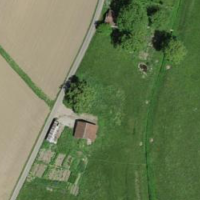
EUNIS habitat code: 24
Species observed at this site:
Scandix pecten-veneris